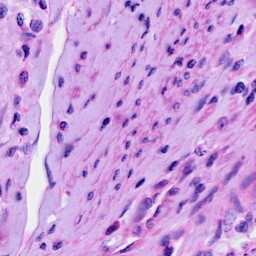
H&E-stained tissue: Cervix